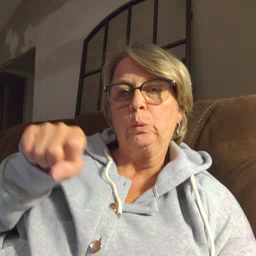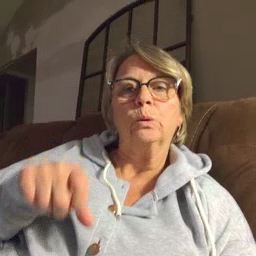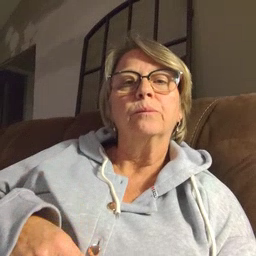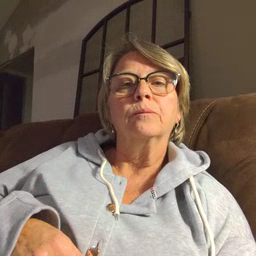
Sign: shoe